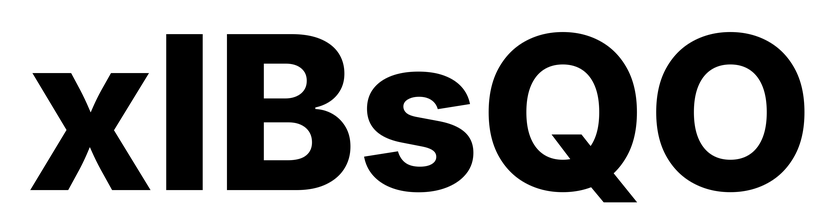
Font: Inter_ExtraBold